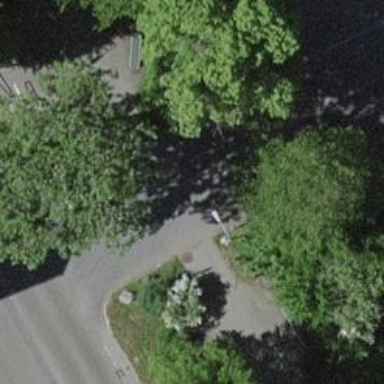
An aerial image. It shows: Unmarked crossing on the road.